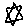
Label: star